Question: I have SeekBar with 3 value (left, on center and right) and I will like to put some mark where progess level are, e.g. on center to put vertical line over bar or something like that.
Is this possible or it's might be better to use some different component?
Like on this image, I need something like this red line

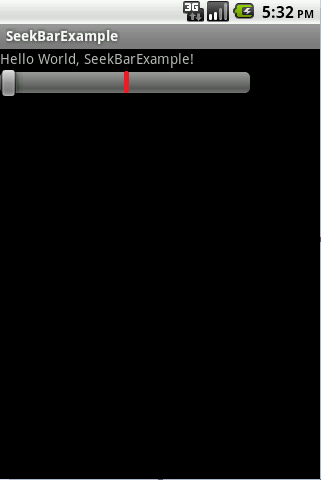
Answer: You can use the setBackgroundDrawable(Drawable d).
Save an image of what you want the labels to be in a png image then add it to your resources in your project.
Here is some code I used, where my image was the android launcher icon:
'''
seekbar = (SeekBar) findViewById(R.id.seekBar1);
Resources r = getResources();
Drawable d = r.getDrawable(R.drawable.ic_launcher);
seekbar.setBackgroundDrawable(d);
'''